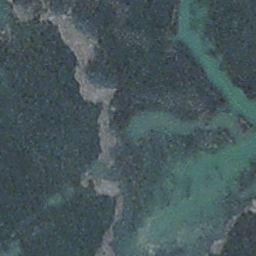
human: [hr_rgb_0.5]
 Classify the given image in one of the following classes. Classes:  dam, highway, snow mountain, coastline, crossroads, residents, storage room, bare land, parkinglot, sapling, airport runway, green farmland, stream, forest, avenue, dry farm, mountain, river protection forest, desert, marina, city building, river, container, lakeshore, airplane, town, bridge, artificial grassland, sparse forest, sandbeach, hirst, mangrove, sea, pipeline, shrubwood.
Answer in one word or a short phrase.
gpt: stream